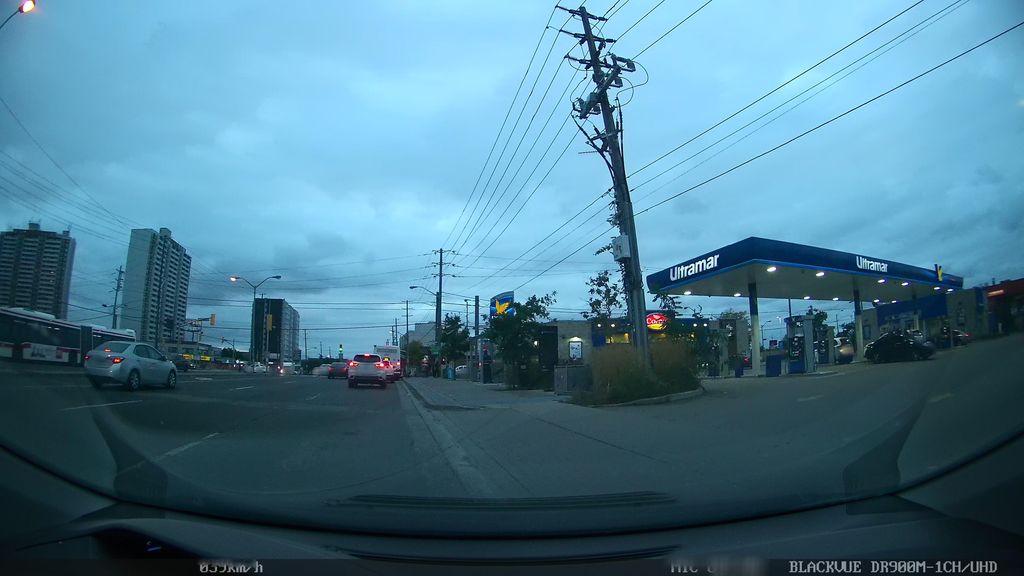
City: toronto